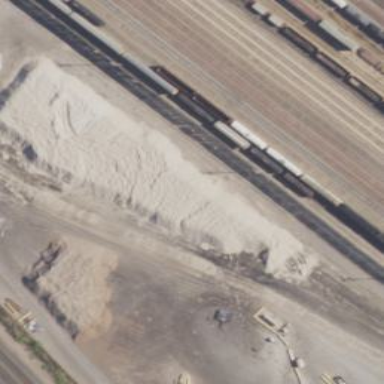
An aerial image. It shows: Railway yard used for servicing trains.